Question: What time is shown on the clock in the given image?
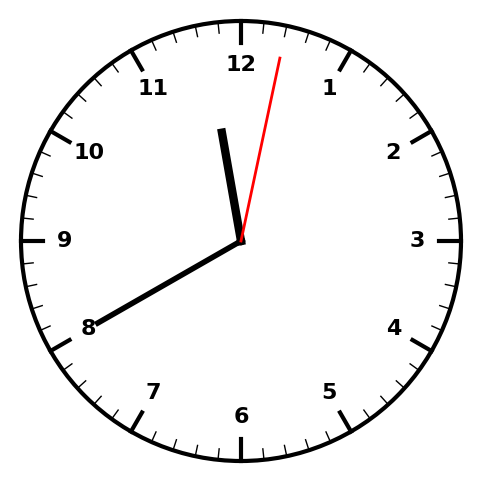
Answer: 11:40:02